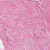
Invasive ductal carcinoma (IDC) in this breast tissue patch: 0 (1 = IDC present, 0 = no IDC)